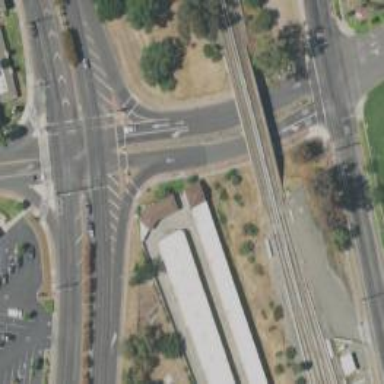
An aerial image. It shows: Secondary link road.